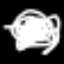
Label: squiggle